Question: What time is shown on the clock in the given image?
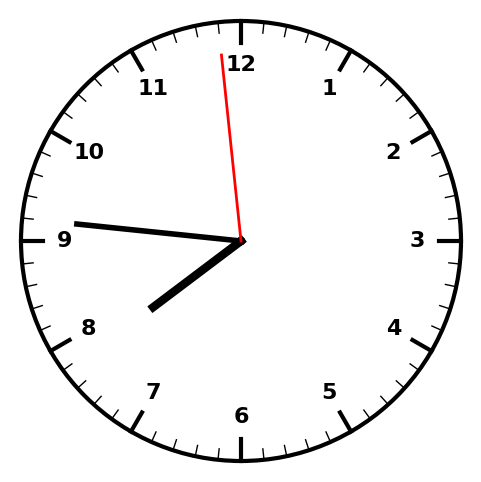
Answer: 07:45:59